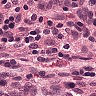
Metastatic tissue present: no